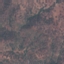
Land use / land cover class: HerbaceousVegetation